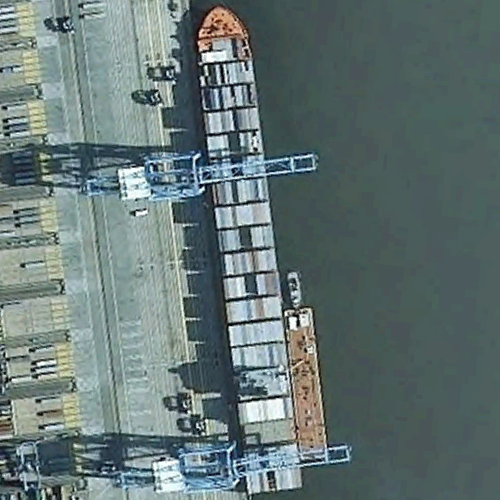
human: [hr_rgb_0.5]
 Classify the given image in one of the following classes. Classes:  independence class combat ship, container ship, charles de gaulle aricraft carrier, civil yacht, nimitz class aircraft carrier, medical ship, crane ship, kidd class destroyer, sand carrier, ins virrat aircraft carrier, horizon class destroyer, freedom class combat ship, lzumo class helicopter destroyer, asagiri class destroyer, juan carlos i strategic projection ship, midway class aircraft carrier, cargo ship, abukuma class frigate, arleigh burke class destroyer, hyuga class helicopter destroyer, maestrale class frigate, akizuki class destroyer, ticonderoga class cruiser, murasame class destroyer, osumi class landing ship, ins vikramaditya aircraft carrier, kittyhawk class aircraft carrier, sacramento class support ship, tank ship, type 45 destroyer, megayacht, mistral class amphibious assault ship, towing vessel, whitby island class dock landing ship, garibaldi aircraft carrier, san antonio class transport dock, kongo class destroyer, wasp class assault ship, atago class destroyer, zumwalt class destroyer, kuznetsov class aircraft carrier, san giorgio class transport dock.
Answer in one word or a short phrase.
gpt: Container ship